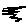
Label: zigzag